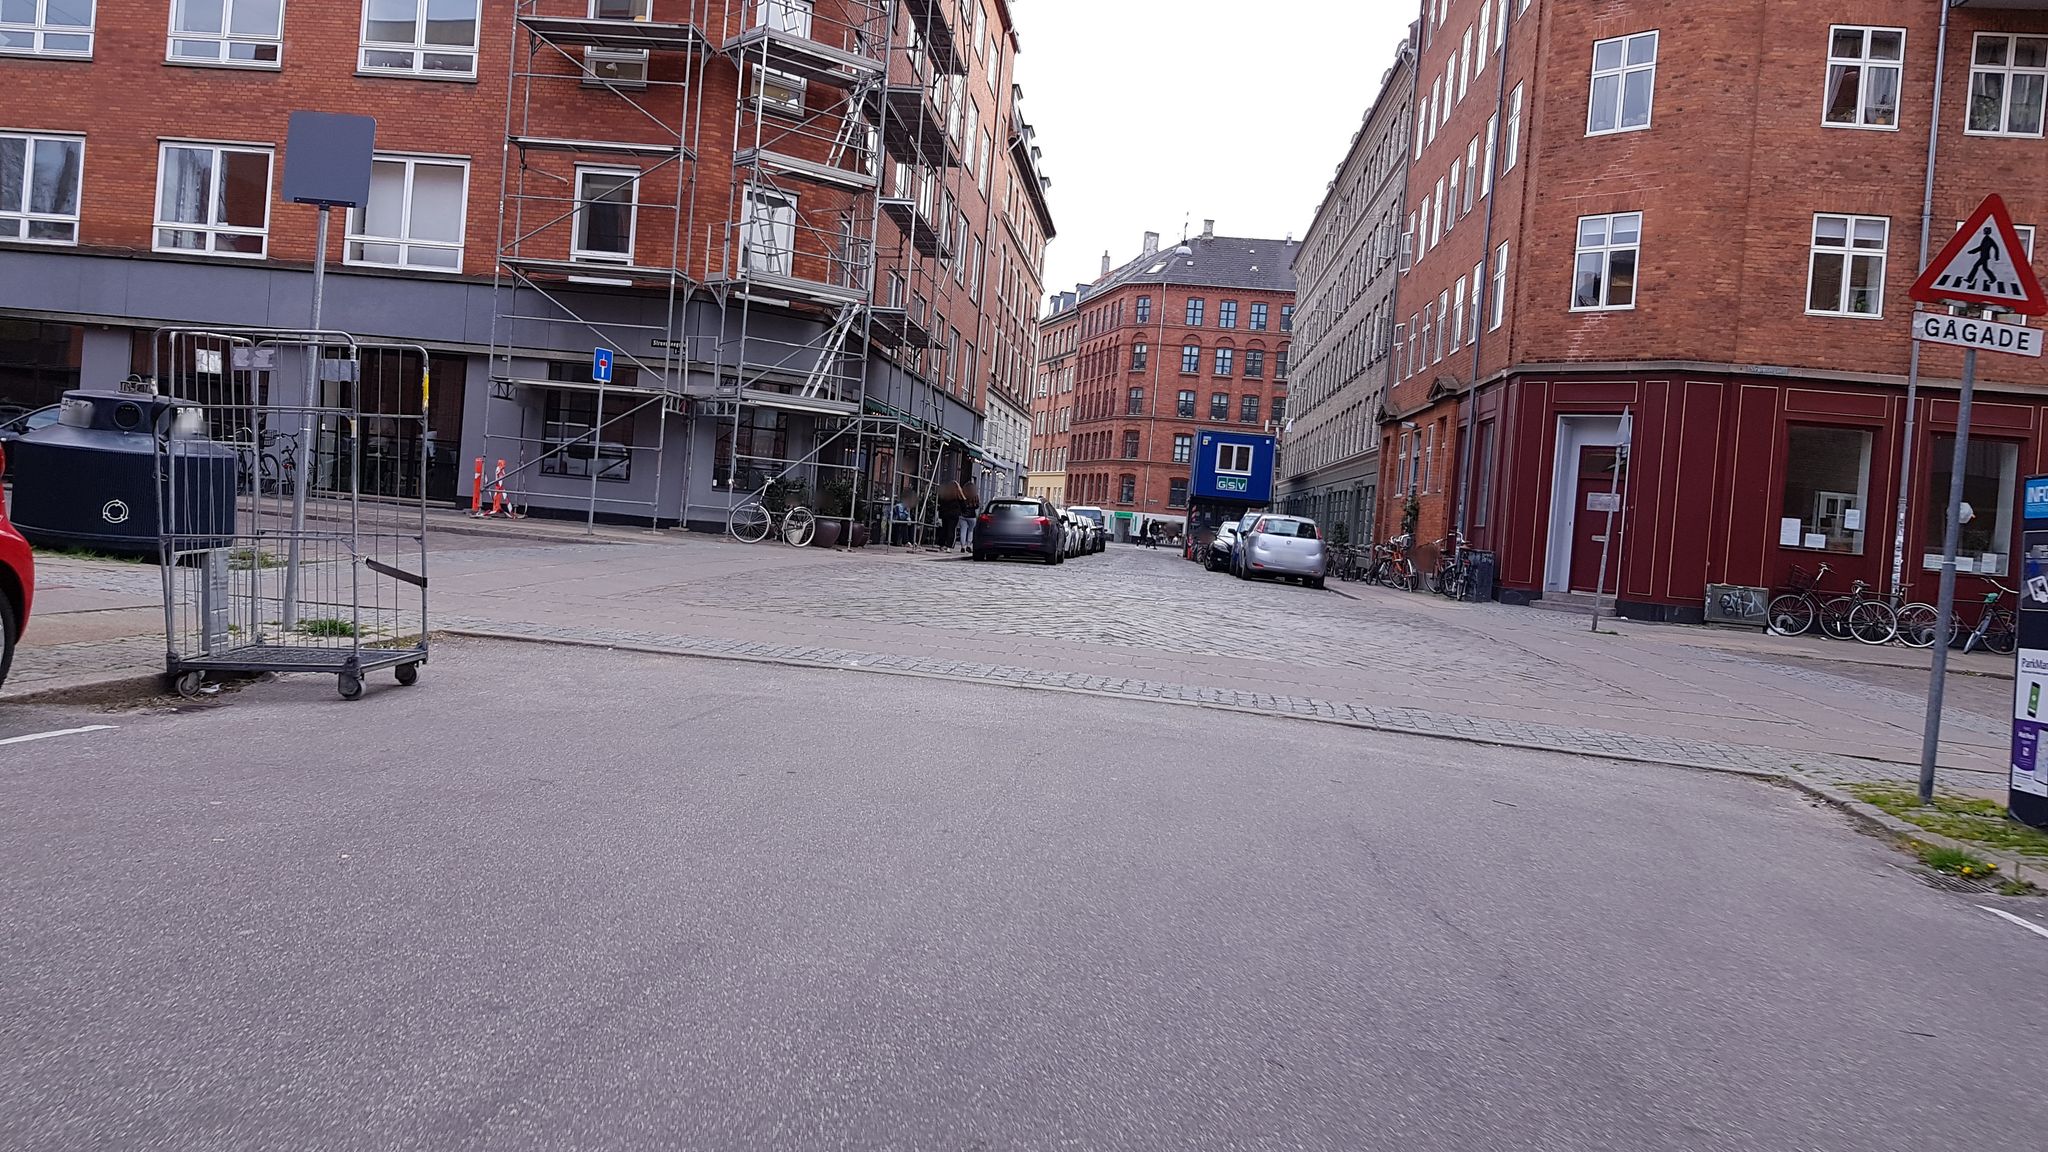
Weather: clear
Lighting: day
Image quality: good
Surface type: walking surface
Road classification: pedestrian, path, residential
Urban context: urban centre
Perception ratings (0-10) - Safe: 7.84, Lively: 7.64, Beautiful: 4.76, Boring: 8.1, Depressing: 6.78, Wealthy: 9.42